Question: First, <URL> is the previous post that deals with the 'ListBox' AccountListBox data binding to my 'ObservableCollection<Account>' Accounts from the 'AccountsCollection.cs' class.
So now I have a binding object AccountsCollection and a DataTemplate named AccountTemplate for my ListBox defined in the resources:
'''
<Window.Resources>
<controller:AccountsWindowController x:Key="AccountsCollection" />
<DataTemplate x:Key="AccountTemplate">
<DockPanel>
<Button Name="EditButton"
DockPanel.Dock="Right"
Margin="3 0 3 0"
VerticalAlignment="Center"
Content="Edit" />
<Button Name="DeleteButton"
DockPanel.Dock="Right"
Margin="3 0 3 0"
VerticalAlignment="Center"
Content="Delete" />
<TextBlock Name="AccountName"
VerticalAlignment="Center"
Text="{Binding Name}"
TextWrapping="NoWrap"
TextTrimming="CharacterEllipsis" />
</DockPanel>
</DataTemplate>
<Window.Resources>
'''
And here is the code related to the LisBox itself:
'''
<ListBox Name="AccountsListBox"
Margin="12,38,12,41"
HorizontalContentAlignment="Stretch"
ScrollViewer.HorizontalScrollBarVisibility="Disabled"
ItemsSource="{Binding Accounts,
Source={StaticResource ResourceKey=AccountsCollection}}"
ItemTemplate="{StaticResource ResourceKey=AccountTemplate}"
MouseDoubleClick="AccountsListBox_MouseDoubleClick">
</ListBox>
'''
I want my list to be designed to group all accounts by starting letter and to show that letter in the list (Also I want to apply some design to that ). The final result should be something like this:

Thanks for all the help!
Here's the code with grouping successfully implemented.
'''
<Window x:Class="Gui.Wpf.MainWindow"
xmlns="http://schemas.microsoft.com/winfx/2006/xaml/presentation"
xmlns:x="http://schemas.microsoft.com/winfx/2006/xaml"
xmlns:entities="clr-namespace:Entities.Accounts;assembly=Entities"
xmlns:contollers="clr-namespace:Gui.Wpf.Controllers"
xmlns:converters="clr-namespace:Gui.Wpf.Converters"
xmlns:componentModel="clr-namespace:System.ComponentModel;assembly=WindowsBase"
Title="MainWindow"
Width="525"
Height="350" >
<Window.Resources>
<!-- Main window controller -->
<contollers:MainWindowController
x:Key="MainWindowController" />
<!-- Converter for first letter extraction from the account name -->
<converters:FirstLetterConverter x:Key="FirstLetterConv" />
<!-- View source for the AccountsListBox -->
<CollectionViewSource
x:Key="AccountsView"
Source="{Binding Accounts, Source={StaticResource ResourceKey=MainWindowController}}">
<!-- Sorting -->
<CollectionViewSource.SortDescriptions>
<componentModel:SortDescription PropertyName="AccountName" />
</CollectionViewSource.SortDescriptions>
<!-- Grouping -->
<CollectionViewSource.GroupDescriptions>
<PropertyGroupDescription PropertyName="AccountName" Converter="{StaticResource ResourceKey=FirstLetterConv}" />
</CollectionViewSource.GroupDescriptions>
</CollectionViewSource>
<!-- Data template for the type Account -->
<DataTemplate
DataType="{x:Type entities:Account}">
<DockPanel>
<Button
Name="DeleteButton"
DockPanel.Dock="Right"
Margin="3, 1, 3, 1"
VerticalAlignment="Center"
Content="Delete" />
<Button
Name="EditButton"
DockPanel.Dock="Right"
Margin="3, 1, 3, 1"
VerticalAlignment="Center"
Content="Edit" />
<TextBlock
Name="AccountNameTextBlock"
VerticalAlignment="Center"
Text="{Binding AccountName}"
TextWrapping="NoWrap"
TextTrimming="CharacterEllipsis" />
</DockPanel>
</DataTemplate>
<!-- Data template for AccountListBox grouping -->
<DataTemplate x:Key="GroupingHeader">
<TextBlock Text="{Binding Path=Name}" Background="Black" Foreground="White" />
</DataTemplate>
</Window.Resources>
<Grid>
<ListBox
Name="AccountsListBox"
Width="300"
Height="200"
HorizontalAlignment="Center"
VerticalAlignment="Center"
ItemsSource="{Binding Source={StaticResource ResourceKey=AccountsView}}"
HorizontalContentAlignment="Stretch" >
<ListBox.GroupStyle>
<GroupStyle
HeaderTemplate="{StaticResource ResourceKey=GroupingHeader}" />
</ListBox.GroupStyle>
</ListBox>
</Grid>
'''
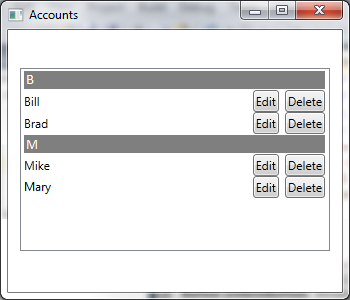
Answer: You can use a 'CollectionViewSource', and a converter to extract the first letter:
'''
<local:FirstLetterConverter x:Key="firstLetterConverter" />
<CollectionViewSource x:Key="cvs" Source="{Binding Accounts, Source={StaticResource AccountsCollection}}">
<CollectionViewSource.SortDescriptions>
<scm:SortDescription PropertyName="AccountName" />
</CollectionViewSource.SortDescriptions>
<CollectionViewSource.GroupDescriptions>
<PropertyGroupDescription PropertyName="AccountName" Converter="{StaticResource firstLetterConverter}" />
</CollectionViewSource.GroupDescriptions>
</CollectionViewSource>
...
<ItemsControl ItemsSource="{Binding Source={StaticResource cvs}}">
...
'''
Converter:
'''
public class FirstLetterConverter : IValueConverter
{
public object Convert(object value, Type targetType, object parameter, System.Globalization.CultureInfo culture)
{
string s = value as string;
if (s != null && s.Length > 0)
return s.Substring(0, 1);
return string.Empty;
}
public object ConvertBack(object value, Type targetType, object parameter, System.Globalization.CultureInfo culture)
{
throw new NotSupportedException();
}
}
'''
If you want to apply a style to the group, you can use the 'GroupStyle' property:
'''
...
<ItemsControl.GroupStyle>
<GroupStyle>
<GroupStyle.HeaderTemplate>
<DataTemplate>
<TextBlock FontWeight="Bold" FontSize="15" Text="{Binding Path=Name}" />
</DataTemplate>
</GroupStyle.HeaderTemplate>
<GroupStyle.ContainerStyle>
<Style TargetType="{x:Type GroupItem}">
<Setter Property="Background" Value="Gray" />
<Setter Property="Foreground" Value="White" />
</Style>
</GroupStyle.ContainerStyle>
</GroupStyle>
</ItemsControl.GroupStyle>
...
'''